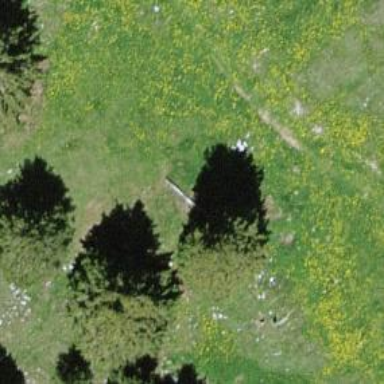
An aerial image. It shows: Evergreen needle-leaved tree.